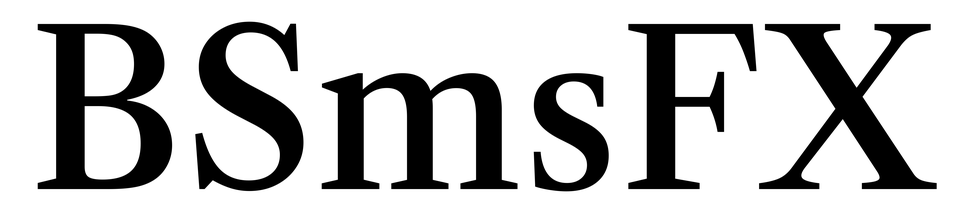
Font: LibreCaslonText_Medium